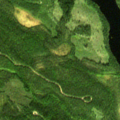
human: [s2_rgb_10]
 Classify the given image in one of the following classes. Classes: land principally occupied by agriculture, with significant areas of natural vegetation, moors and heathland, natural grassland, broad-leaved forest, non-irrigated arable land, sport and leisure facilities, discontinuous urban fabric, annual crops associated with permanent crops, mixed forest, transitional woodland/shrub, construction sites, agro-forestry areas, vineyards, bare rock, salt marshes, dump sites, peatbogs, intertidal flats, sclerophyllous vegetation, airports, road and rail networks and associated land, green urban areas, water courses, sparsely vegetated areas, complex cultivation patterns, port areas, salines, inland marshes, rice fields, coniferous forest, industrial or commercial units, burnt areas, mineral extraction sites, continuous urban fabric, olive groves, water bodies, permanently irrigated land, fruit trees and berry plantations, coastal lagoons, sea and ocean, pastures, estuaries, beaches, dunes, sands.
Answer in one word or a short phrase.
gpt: coniferous forest, transitional woodland/shrub, water bodies